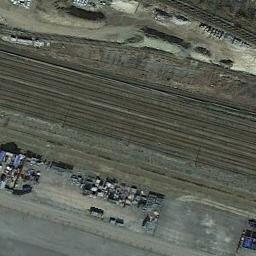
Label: railway